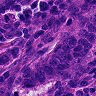
Metastatic tissue present: yes